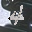
Label: 4